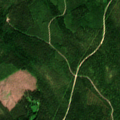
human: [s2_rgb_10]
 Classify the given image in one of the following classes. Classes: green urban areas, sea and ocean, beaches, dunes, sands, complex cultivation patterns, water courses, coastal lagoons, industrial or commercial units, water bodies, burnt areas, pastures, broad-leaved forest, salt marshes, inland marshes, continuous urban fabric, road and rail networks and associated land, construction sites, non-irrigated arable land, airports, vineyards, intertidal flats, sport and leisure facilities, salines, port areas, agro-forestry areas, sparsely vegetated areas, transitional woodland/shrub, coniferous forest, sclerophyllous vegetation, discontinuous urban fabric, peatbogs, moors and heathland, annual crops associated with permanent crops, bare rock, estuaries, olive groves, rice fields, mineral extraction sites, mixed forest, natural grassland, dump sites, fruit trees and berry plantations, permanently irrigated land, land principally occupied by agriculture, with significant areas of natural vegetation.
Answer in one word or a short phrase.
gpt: coniferous forest